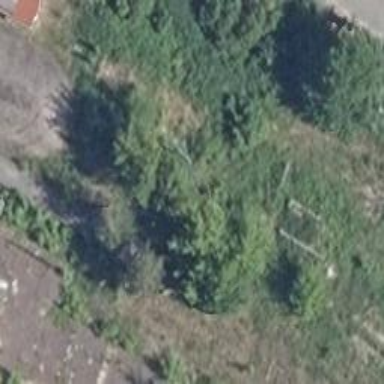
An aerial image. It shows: Disused railway yard.